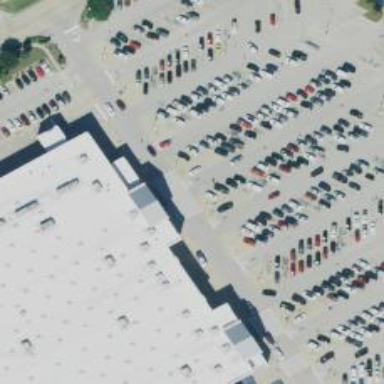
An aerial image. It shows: Parking space.